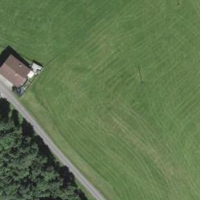
EUNIS habitat code: 24
Species observed at this site:
Filipendula ulmaria